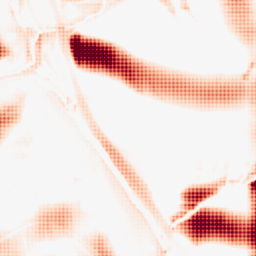
Category: morphological
Decomposition family: morphological_square
Decomposition parameters: operation: opening
size: 50
Upsampling method: sinc_hamming
Upsampling parameters: scale: 8
kernel_size: 8
Upsampling scale: 8